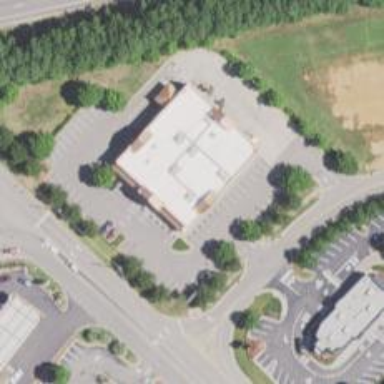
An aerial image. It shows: Pharmacy providing healthcare services.